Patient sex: M
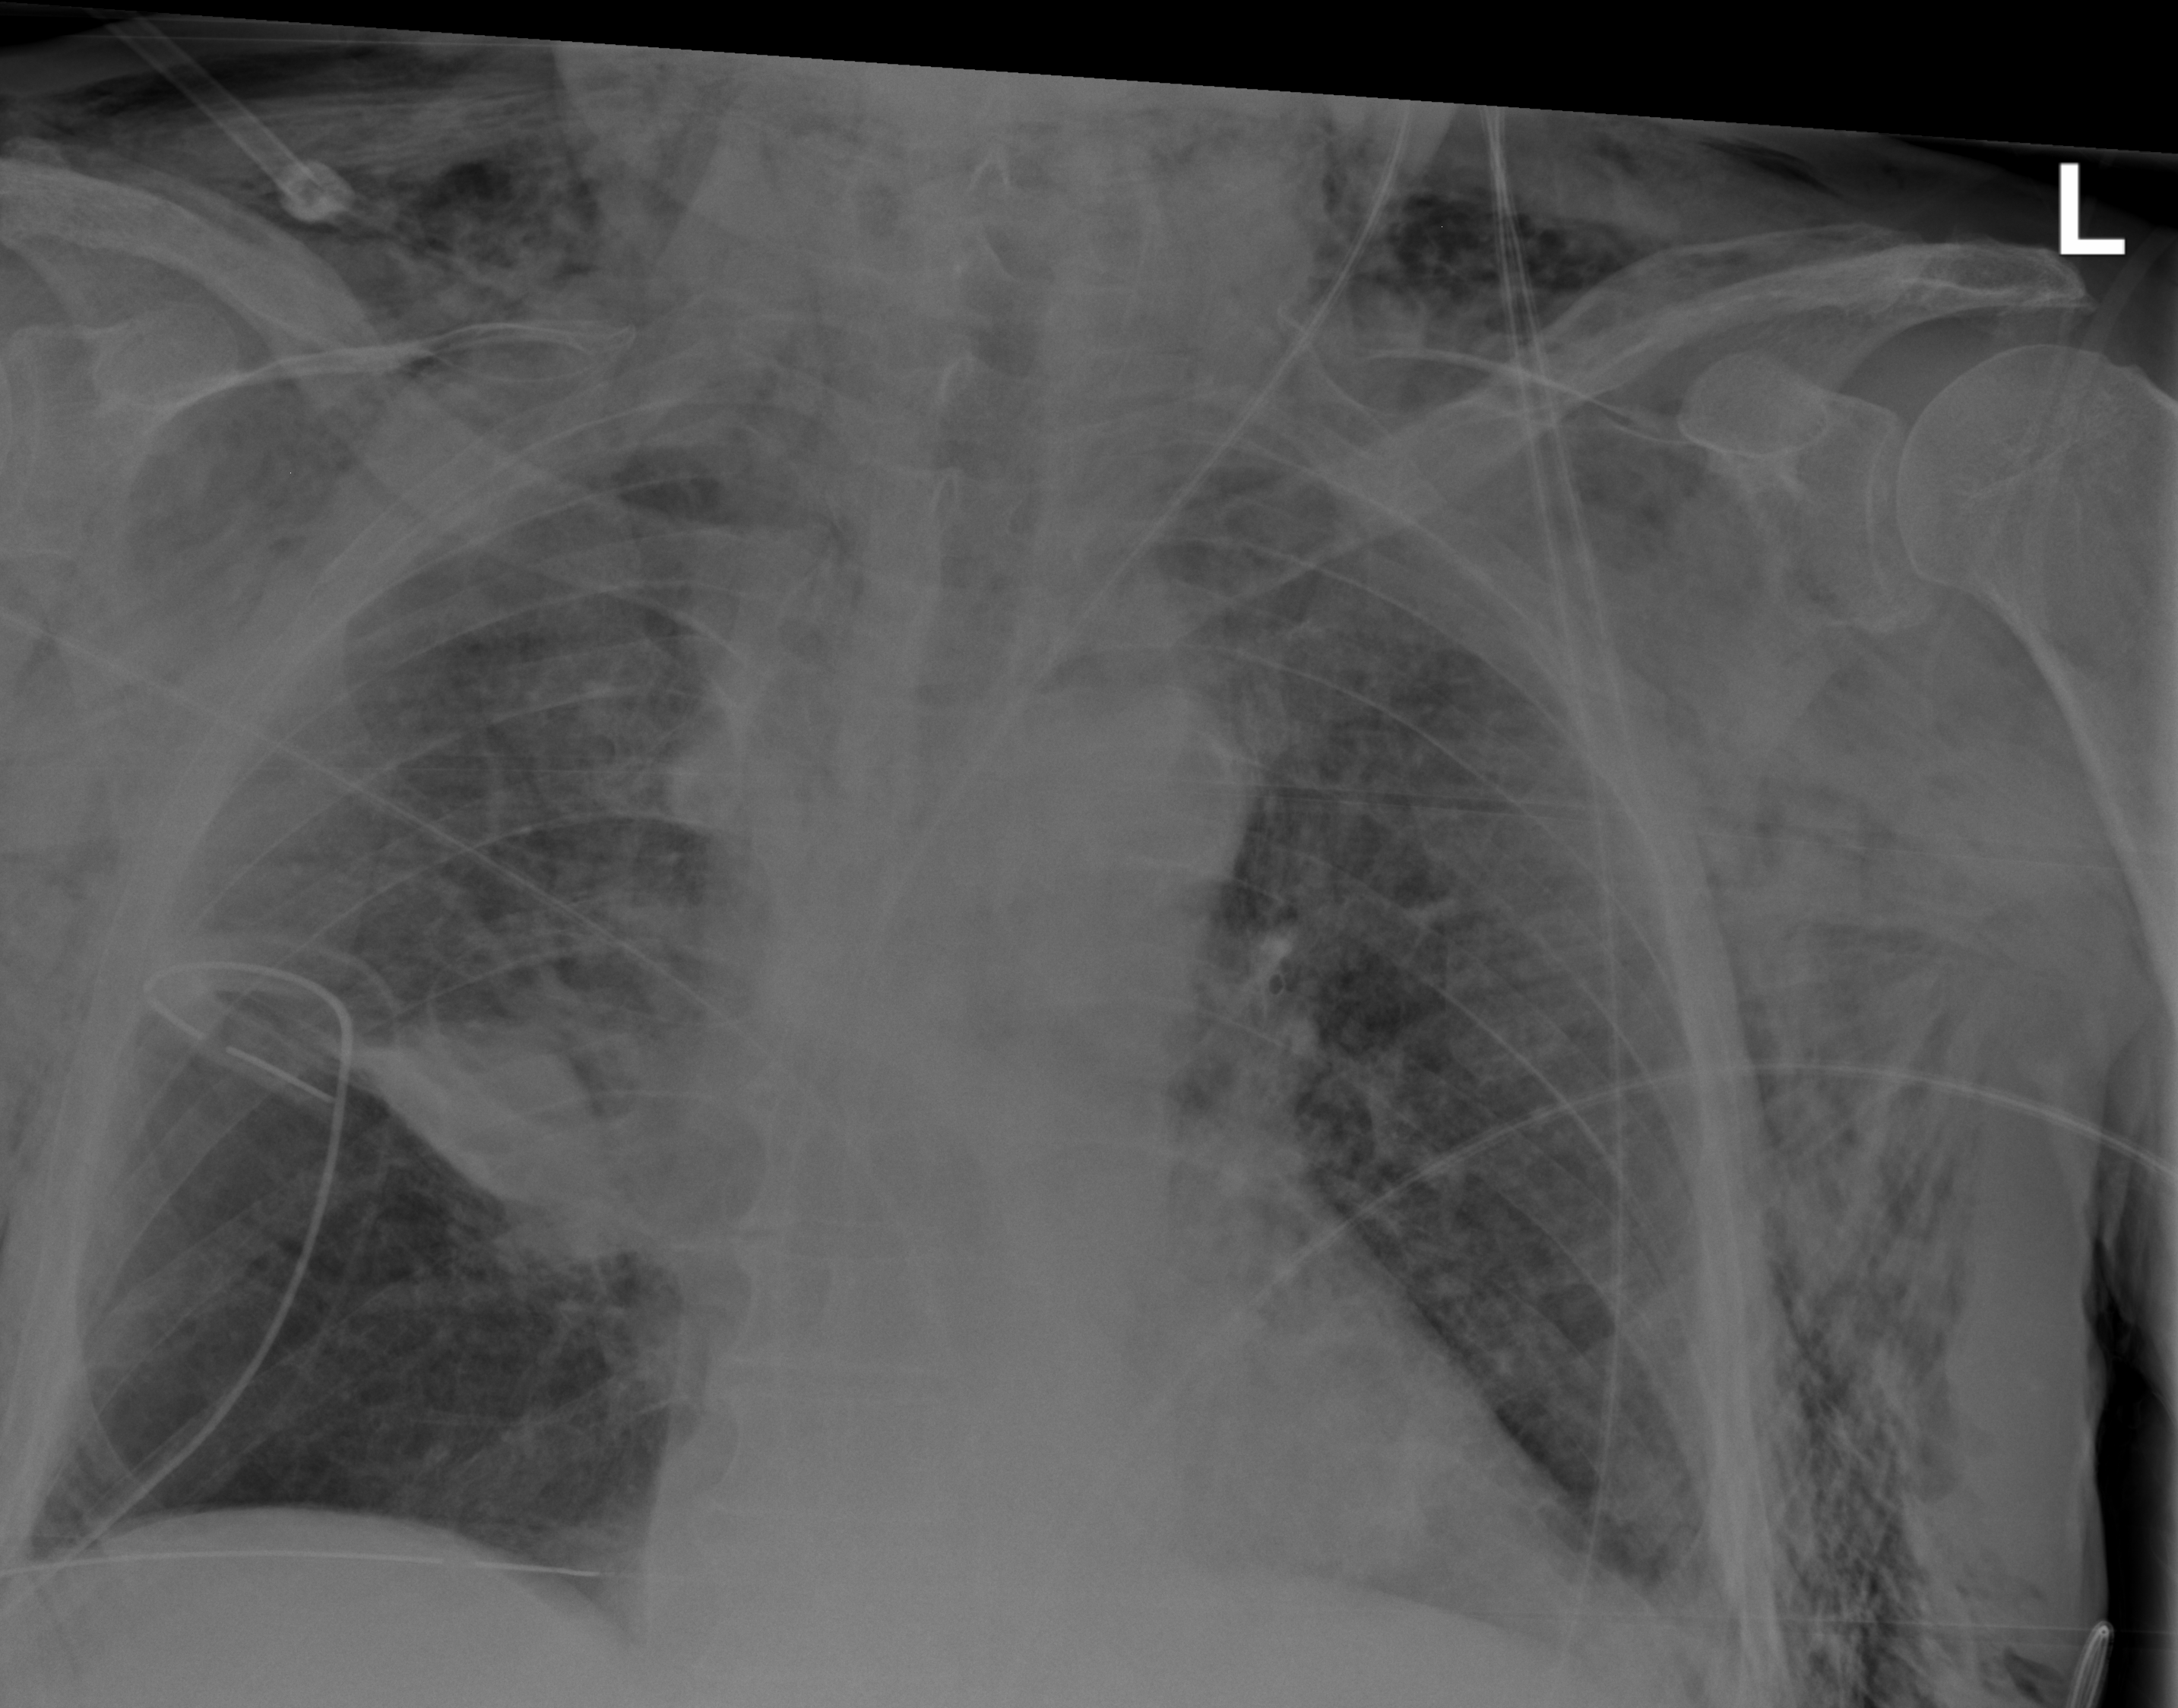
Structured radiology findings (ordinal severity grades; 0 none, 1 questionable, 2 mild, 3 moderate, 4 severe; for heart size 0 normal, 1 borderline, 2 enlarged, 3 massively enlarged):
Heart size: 0
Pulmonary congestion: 0
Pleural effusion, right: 0
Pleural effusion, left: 1
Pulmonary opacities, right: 0
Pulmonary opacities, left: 0
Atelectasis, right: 3
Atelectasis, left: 1